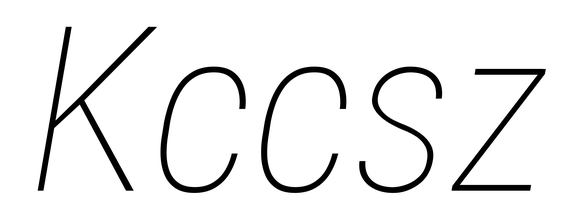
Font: Roboto-Italic_Condensed_Thin_Italic